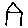
Label: house